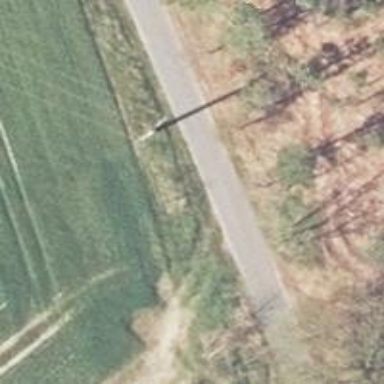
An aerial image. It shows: Minor power line.